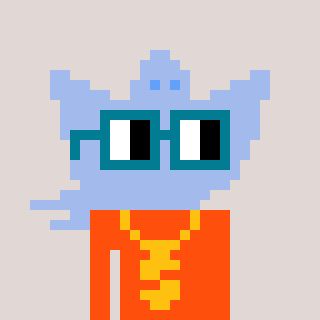
a pixel art character with square dark green glasses, a ghost-B-shaped head and a orange-colored body on a warm background